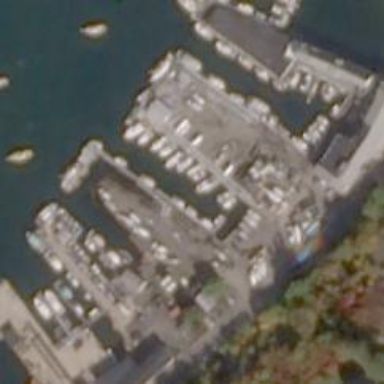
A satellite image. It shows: Man-made pier.